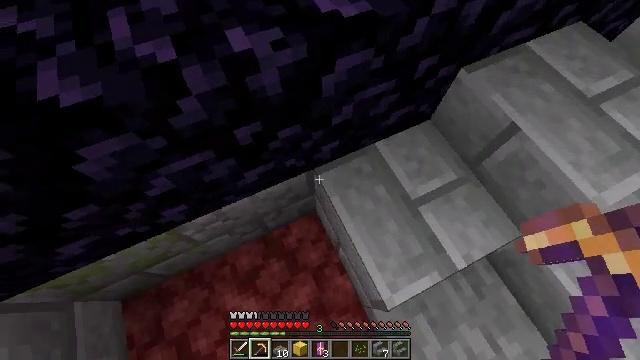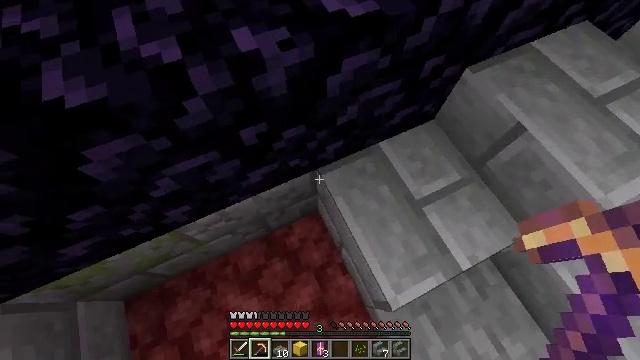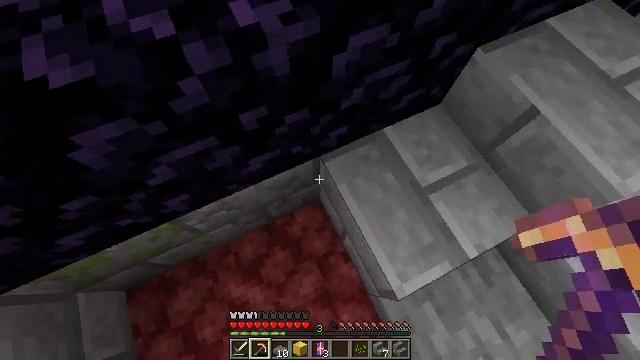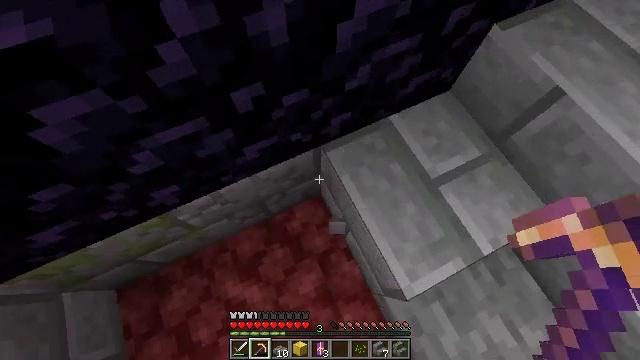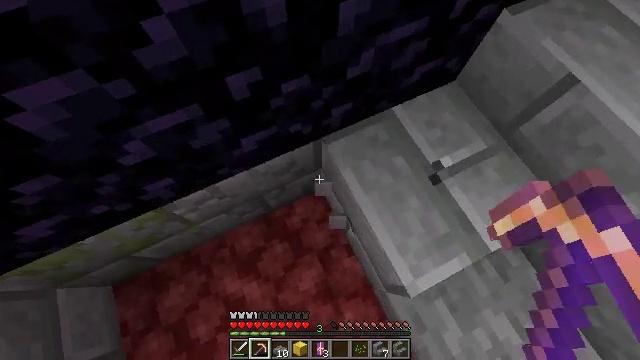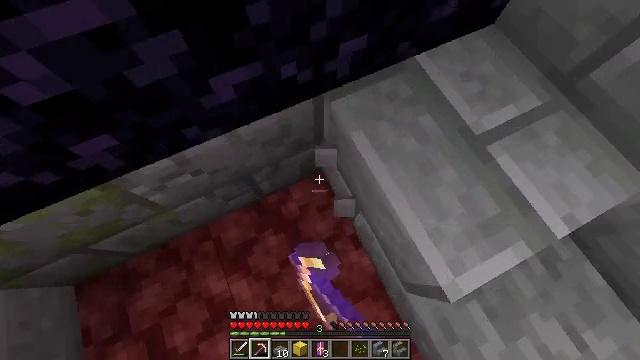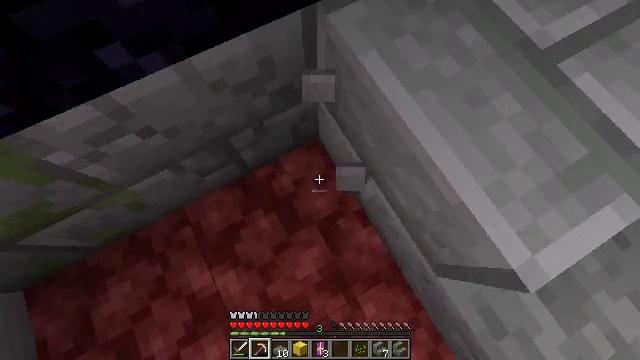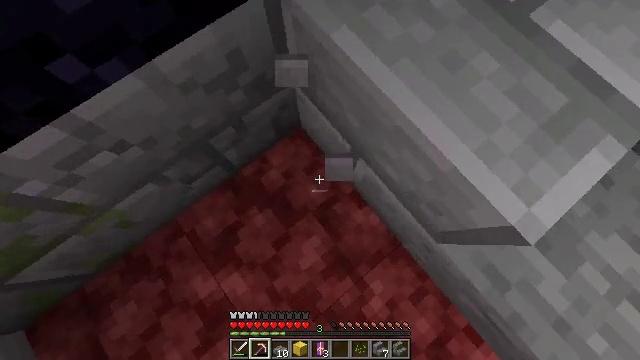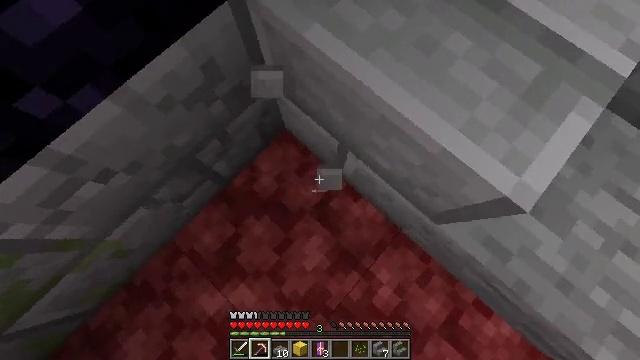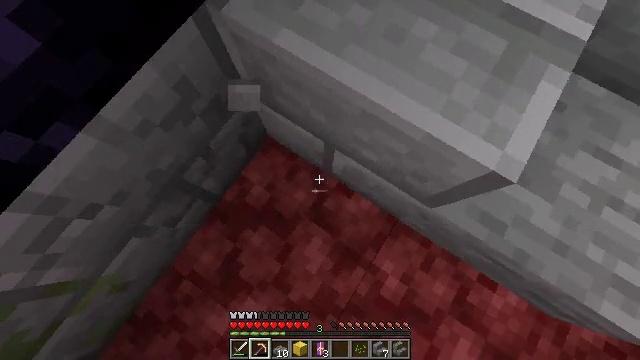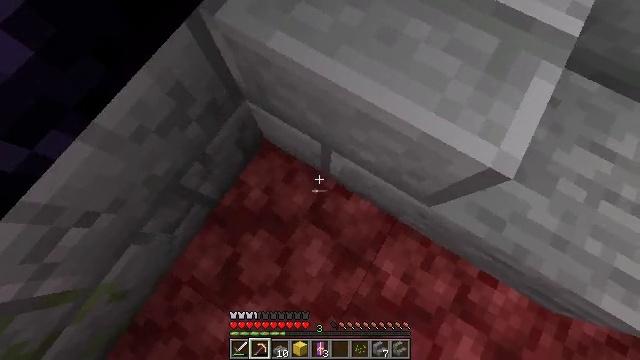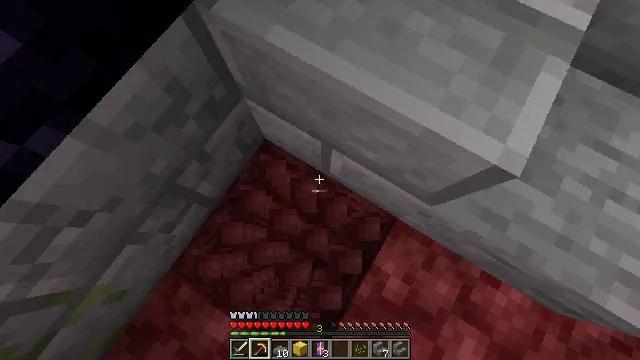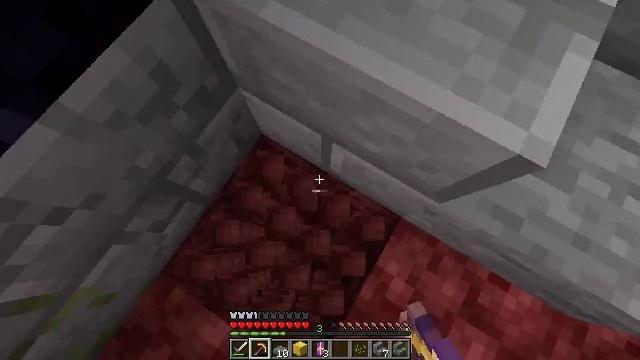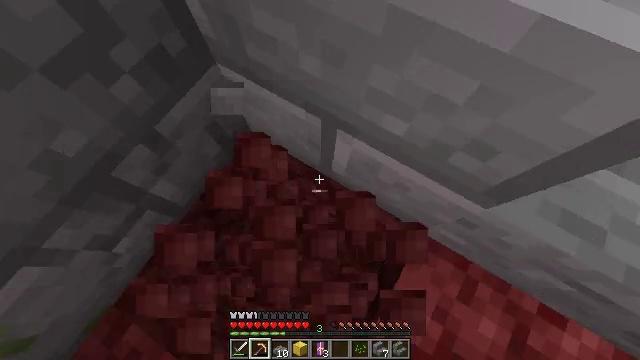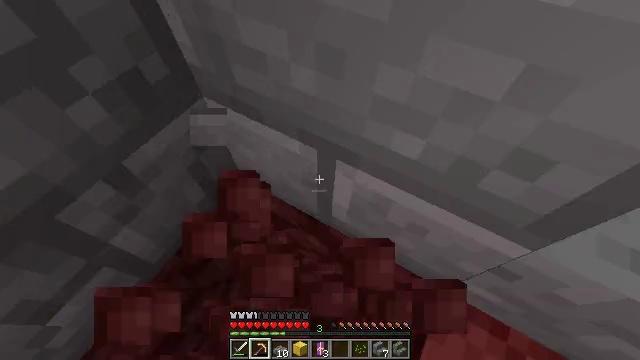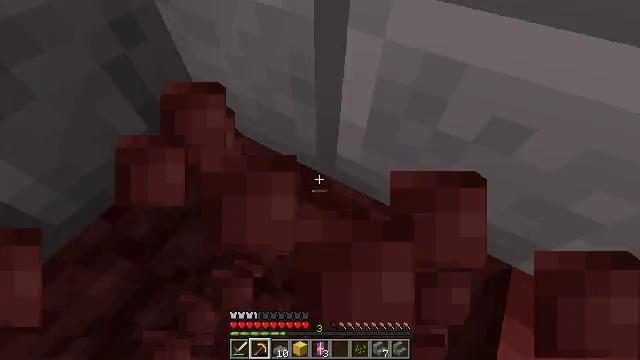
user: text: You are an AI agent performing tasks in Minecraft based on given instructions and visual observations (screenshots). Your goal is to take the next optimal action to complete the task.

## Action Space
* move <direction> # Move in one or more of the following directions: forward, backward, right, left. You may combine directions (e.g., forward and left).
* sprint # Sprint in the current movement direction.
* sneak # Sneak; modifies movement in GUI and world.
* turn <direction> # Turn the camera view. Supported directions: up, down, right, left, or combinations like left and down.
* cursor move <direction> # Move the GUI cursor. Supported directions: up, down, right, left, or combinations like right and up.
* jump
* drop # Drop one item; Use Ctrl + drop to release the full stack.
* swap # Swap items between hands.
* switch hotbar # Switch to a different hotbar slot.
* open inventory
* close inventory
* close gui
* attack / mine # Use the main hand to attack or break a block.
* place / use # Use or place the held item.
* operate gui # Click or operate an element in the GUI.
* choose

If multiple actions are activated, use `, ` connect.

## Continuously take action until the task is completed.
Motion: motion action
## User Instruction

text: Dig up netherrack with a pickaxe.
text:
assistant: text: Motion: no_op
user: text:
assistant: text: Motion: turn down
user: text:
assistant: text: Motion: attack / mine
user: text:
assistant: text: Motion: attack / mine
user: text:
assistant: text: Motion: no_op
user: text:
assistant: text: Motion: turn right and down
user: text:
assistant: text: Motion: turn right and down
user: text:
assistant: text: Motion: turn right
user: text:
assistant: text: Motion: turn right
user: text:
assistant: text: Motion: turn right
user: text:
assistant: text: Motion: attack / mine
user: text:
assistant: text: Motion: attack / mine
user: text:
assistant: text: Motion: turn up, attack / mine
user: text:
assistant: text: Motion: turn right and up
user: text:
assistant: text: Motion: turn up
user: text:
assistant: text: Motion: no_op